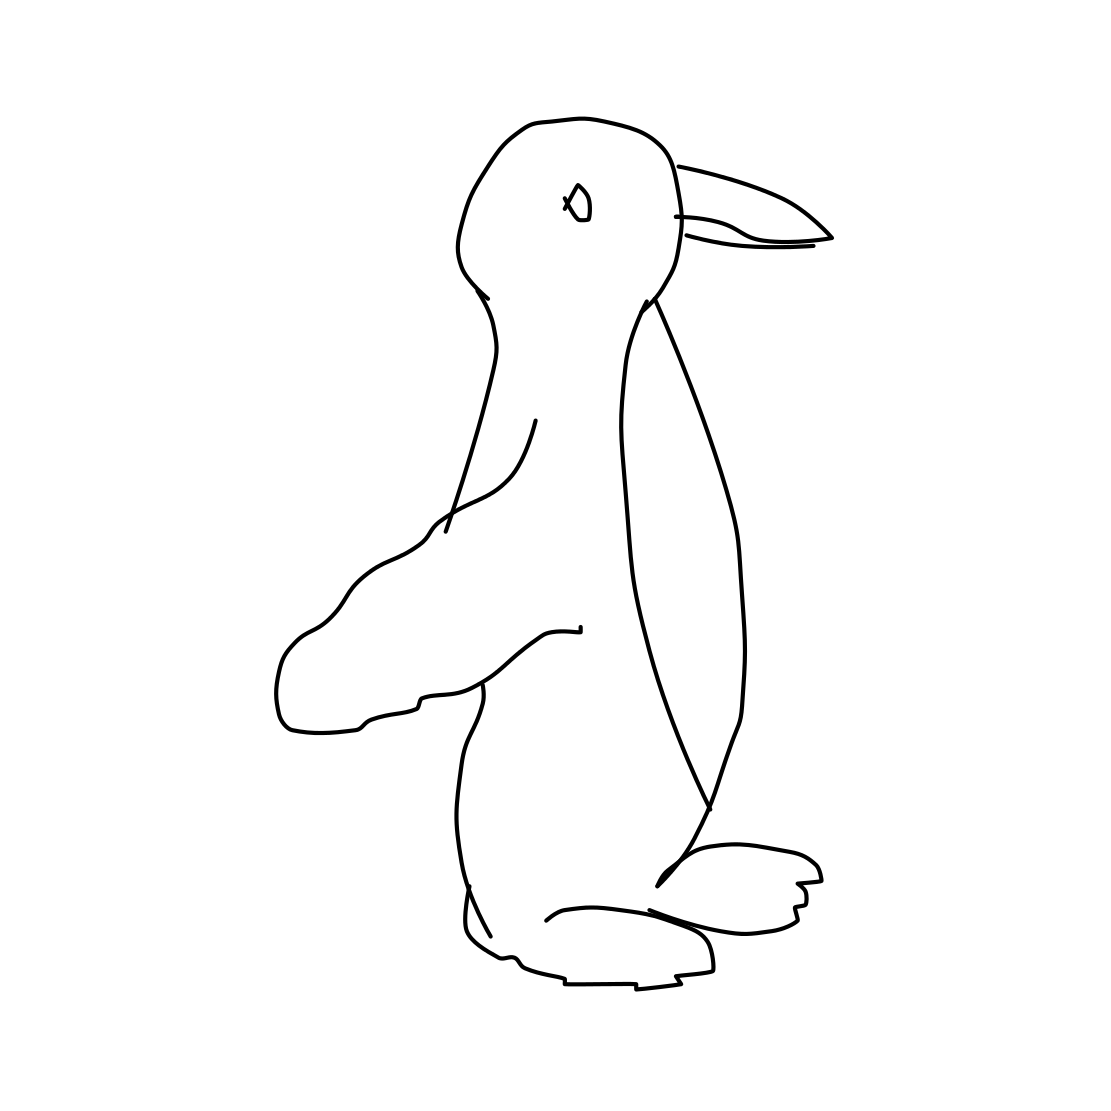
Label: penguin